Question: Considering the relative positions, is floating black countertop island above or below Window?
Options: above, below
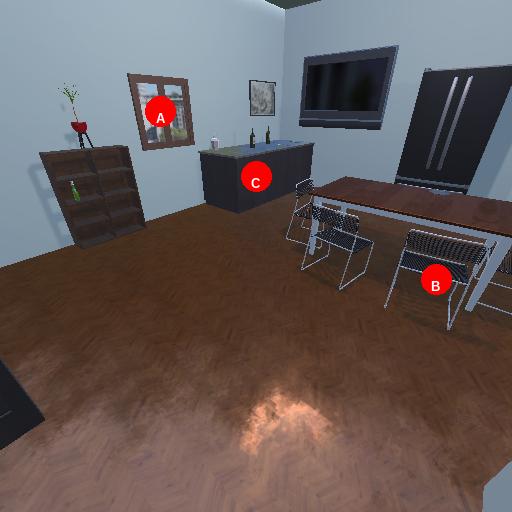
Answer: above